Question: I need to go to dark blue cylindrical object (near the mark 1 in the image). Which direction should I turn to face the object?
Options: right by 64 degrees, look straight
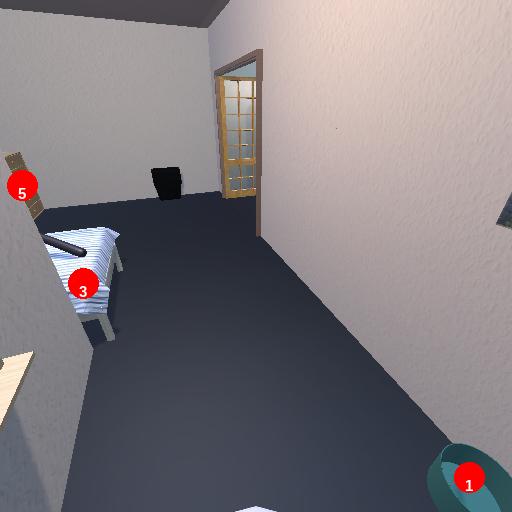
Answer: right by 64 degrees